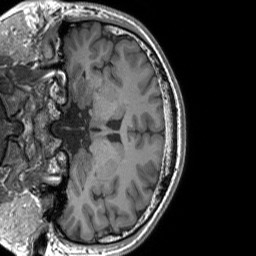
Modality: T1w
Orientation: coronal
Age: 25
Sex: male
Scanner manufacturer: siemens
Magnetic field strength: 3 T
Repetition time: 1.8 s
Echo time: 0.00252 s